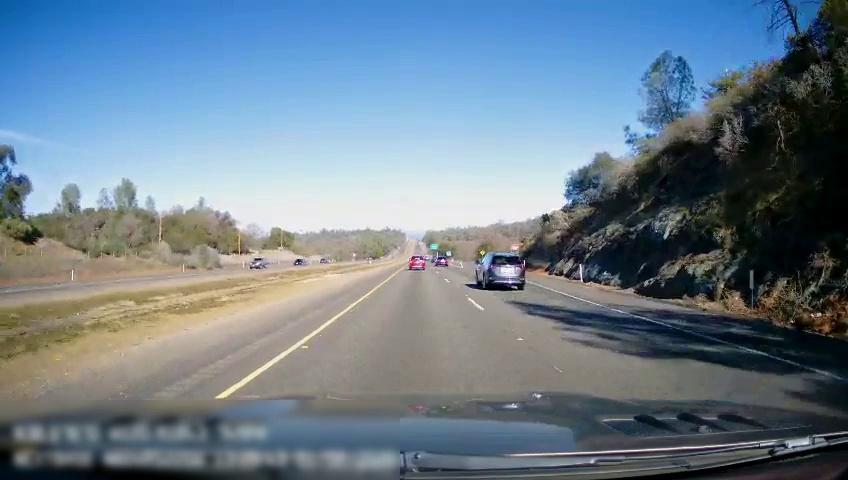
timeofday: Day
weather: Sunny
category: Drivable Space
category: Drivable Space
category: Vehicles | SUV
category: Vehicles | SUV
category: Vehicles | SUV
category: Vehicles | Truck
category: Vehicles | Car
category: Lanes | Current Lane
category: Lanes | Current Lane
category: Lanes | Alternate Lane
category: Lanes | Alternate Lane
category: Traffic | Signs